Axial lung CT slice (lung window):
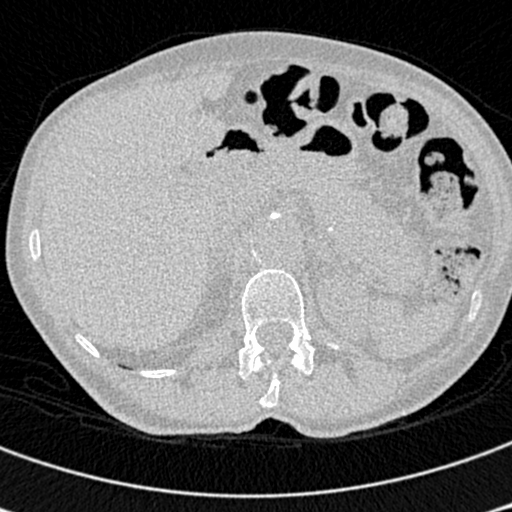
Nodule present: no